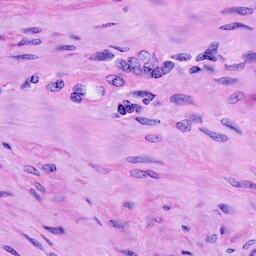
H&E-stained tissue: Cervix